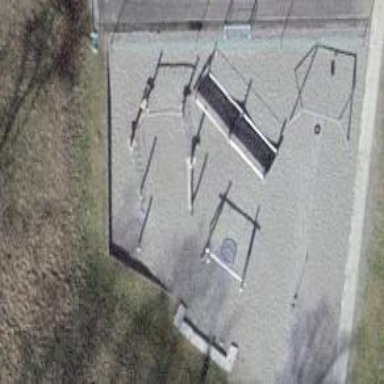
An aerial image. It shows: Playground area for leisure land.